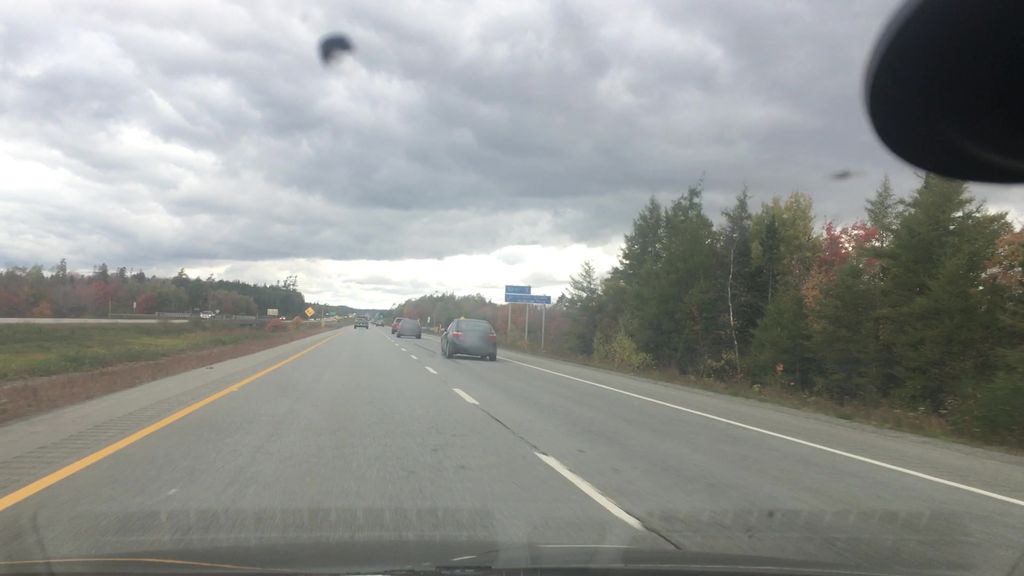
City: halifax